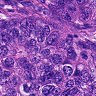
Metastatic tissue present: yes